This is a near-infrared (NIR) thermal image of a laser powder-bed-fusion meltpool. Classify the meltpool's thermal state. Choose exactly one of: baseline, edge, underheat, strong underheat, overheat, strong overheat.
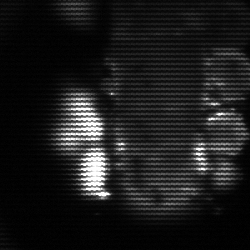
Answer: strong underheat